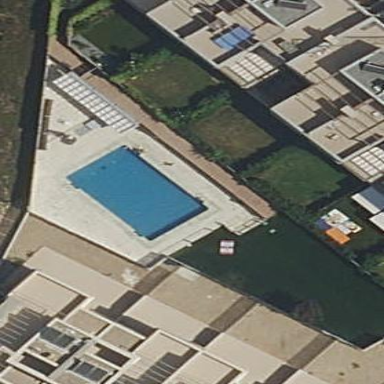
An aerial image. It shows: Swimming pool located in leisure land.